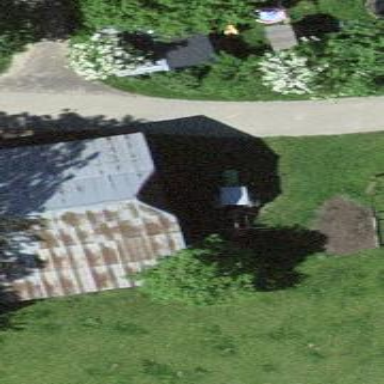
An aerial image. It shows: Barn.